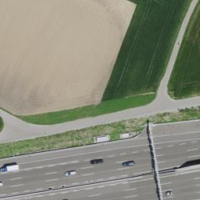
EUNIS habitat code: 57
Species observed at this site:
Salix alba